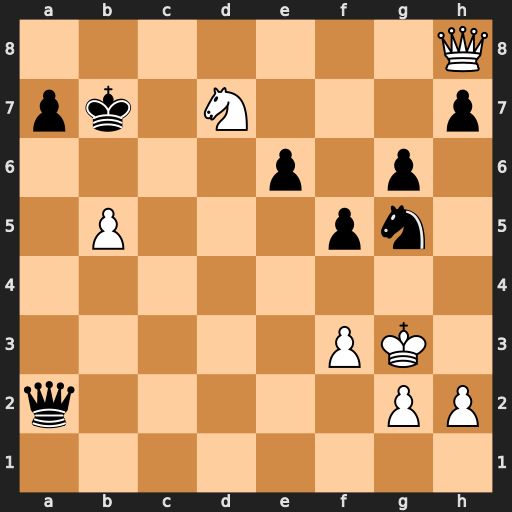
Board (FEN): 7Q/pk1N3p/4p1p1/1P3pn1/8/5PK1/q5PP/8
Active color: w
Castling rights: -
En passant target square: -
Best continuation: Qb8#